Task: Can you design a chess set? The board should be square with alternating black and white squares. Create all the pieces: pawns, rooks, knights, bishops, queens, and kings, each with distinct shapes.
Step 2136:
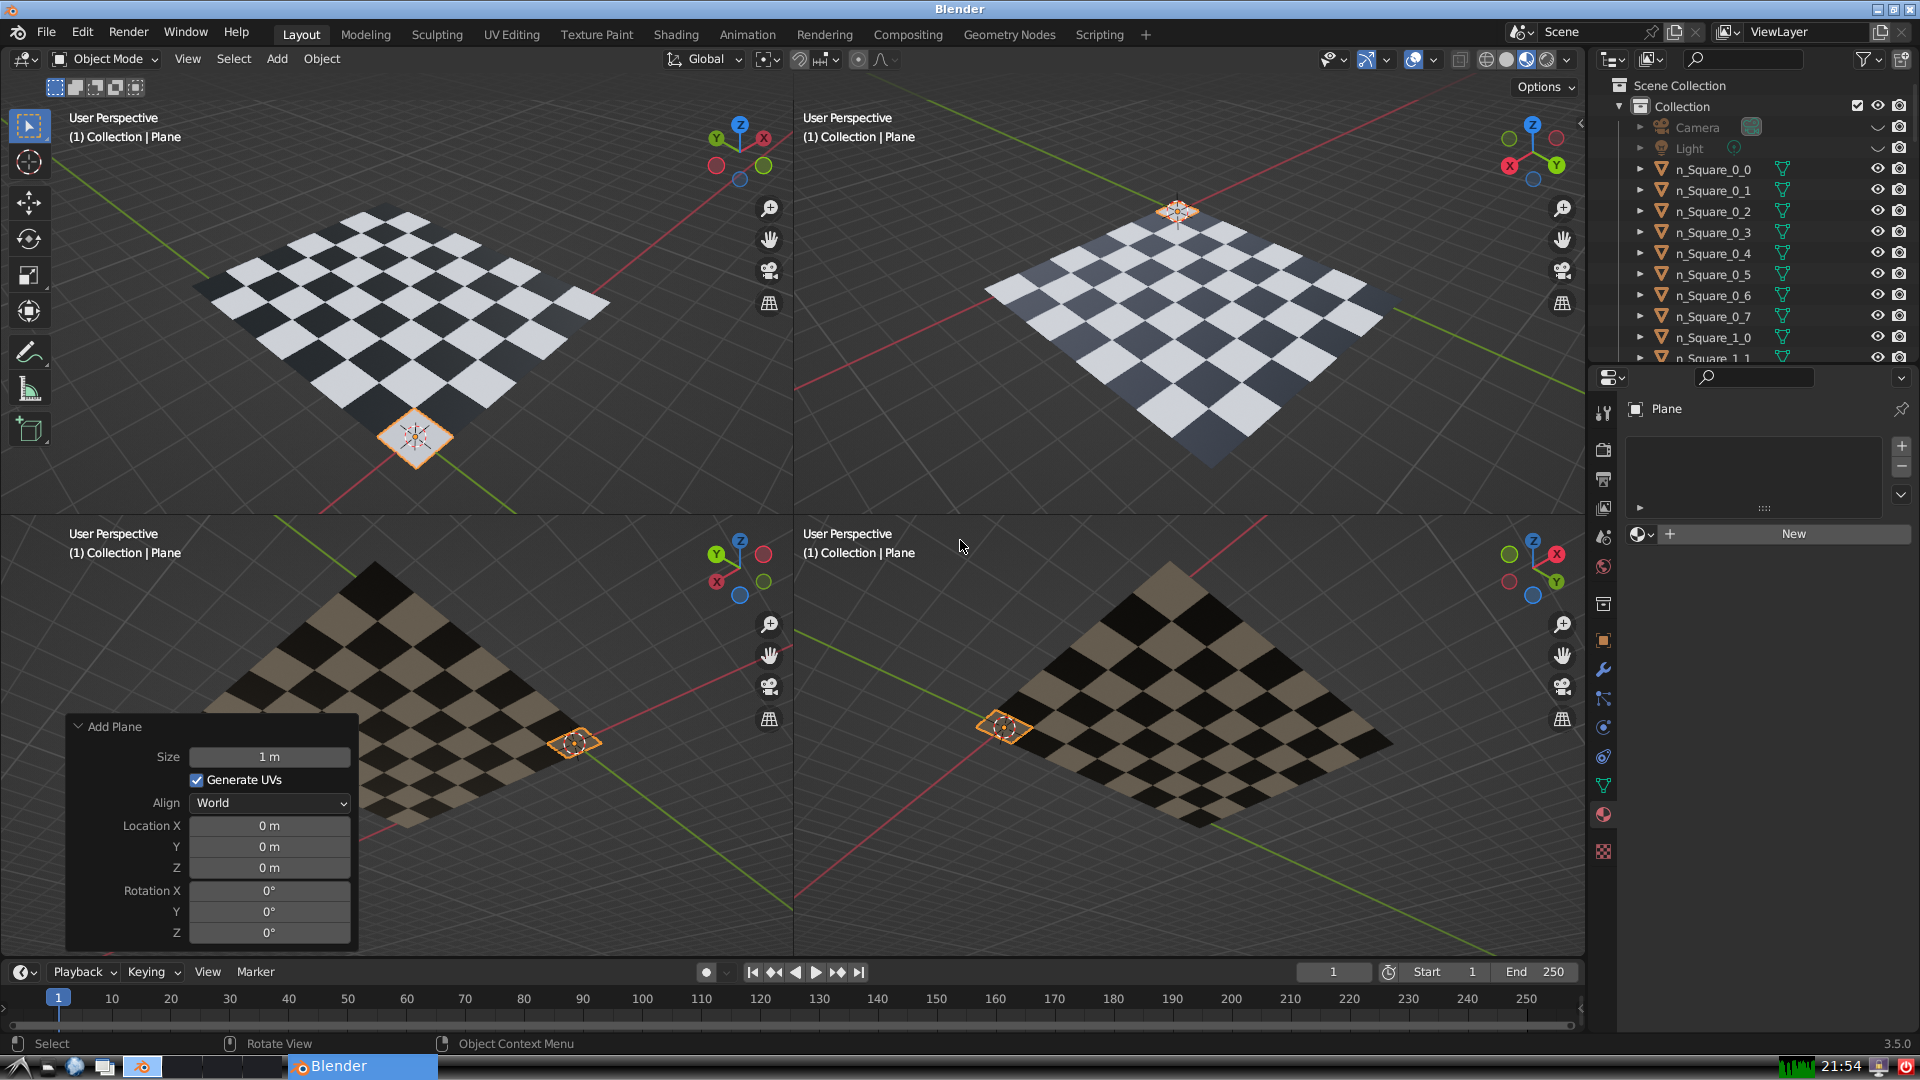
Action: {"mouse_move": [270, 826]}